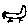
Label: bird